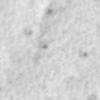
Label: no_change